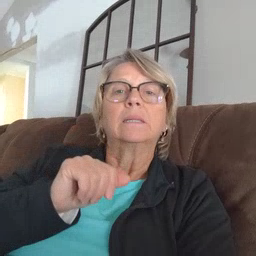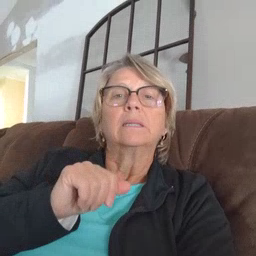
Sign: aunt